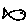
Label: fish